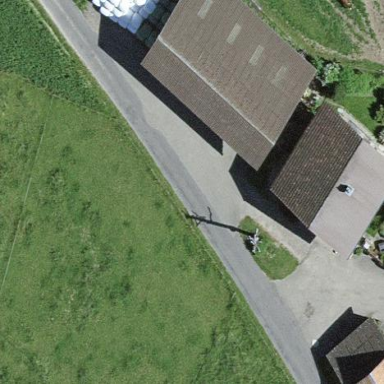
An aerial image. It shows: Shed building.